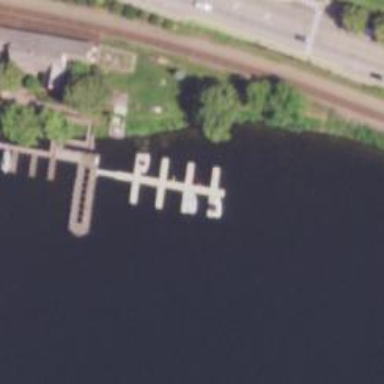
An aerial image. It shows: Bridge with pier.